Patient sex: F
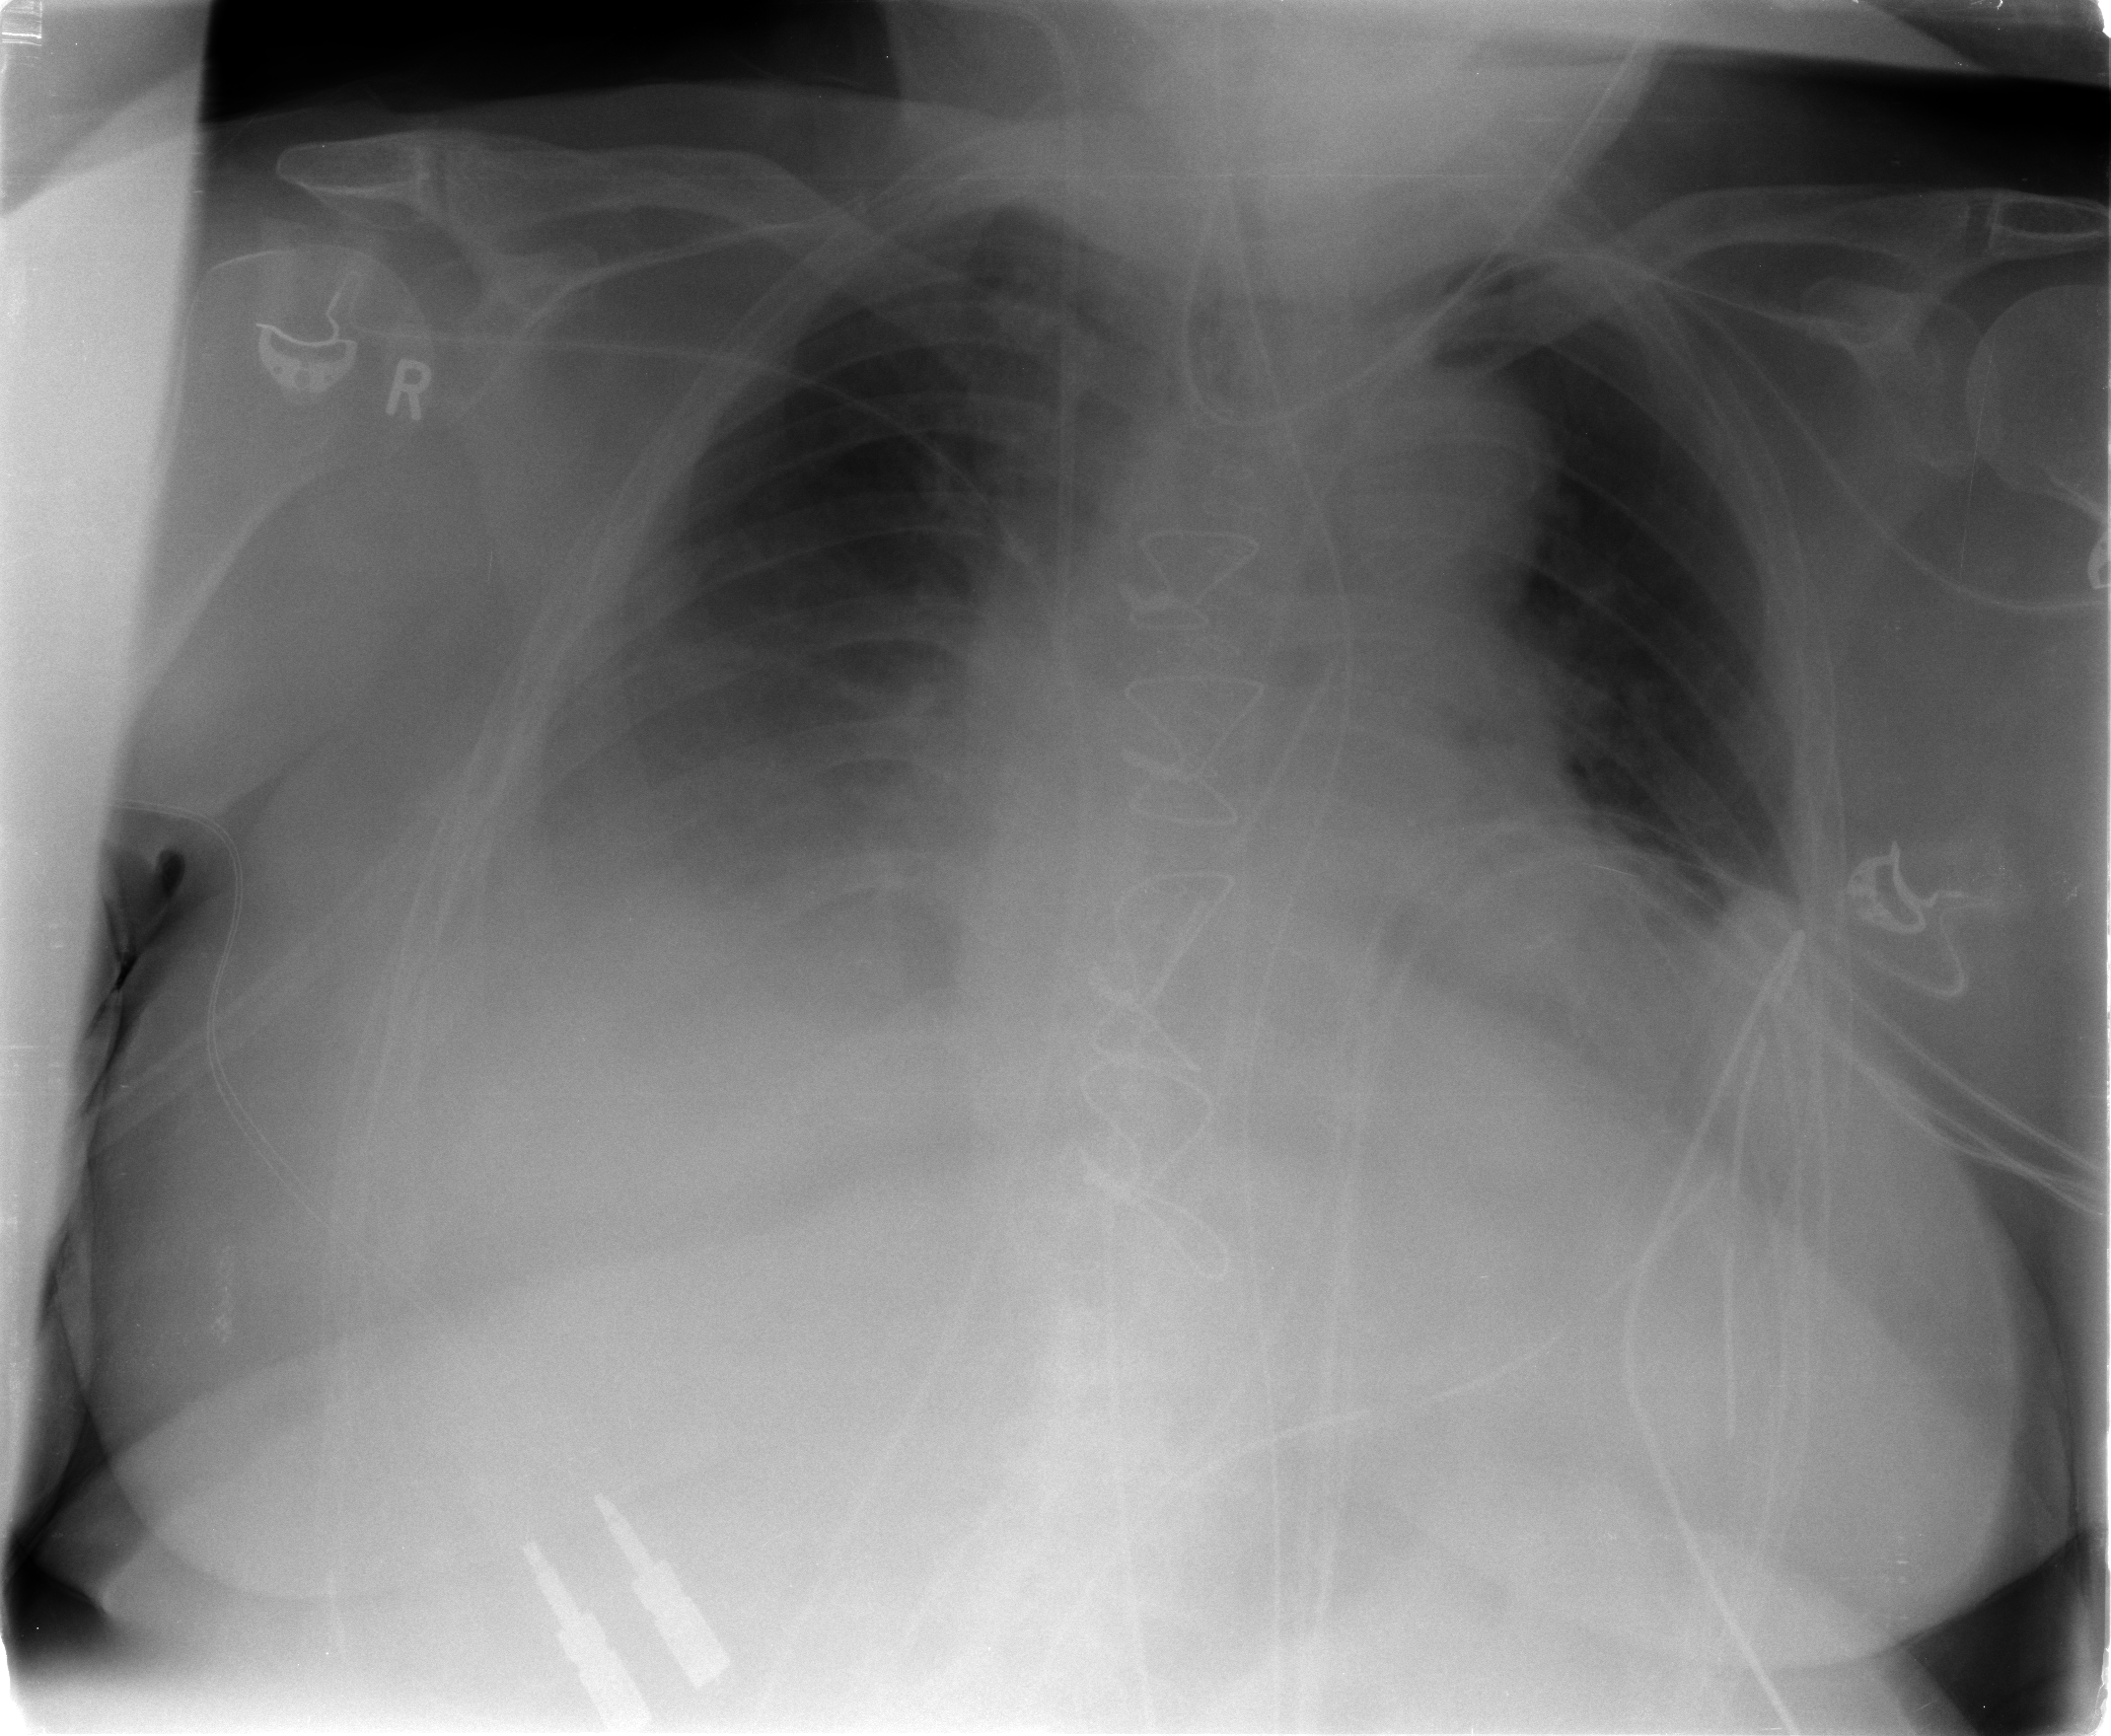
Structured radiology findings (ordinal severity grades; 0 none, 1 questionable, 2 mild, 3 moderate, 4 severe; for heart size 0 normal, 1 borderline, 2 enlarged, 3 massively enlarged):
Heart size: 2
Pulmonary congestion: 1
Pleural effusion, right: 3
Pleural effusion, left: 1
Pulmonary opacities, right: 0
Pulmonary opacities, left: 0
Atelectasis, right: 3
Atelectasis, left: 1